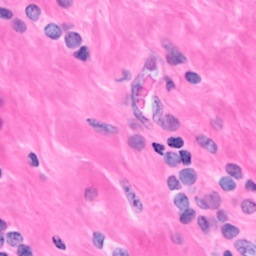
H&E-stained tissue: Breast